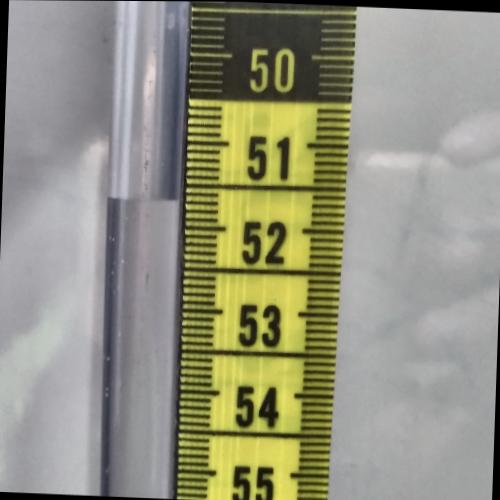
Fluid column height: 51.7 cm